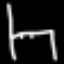
Label: chair